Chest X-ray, PA view. Patient: 49 years old, sex M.
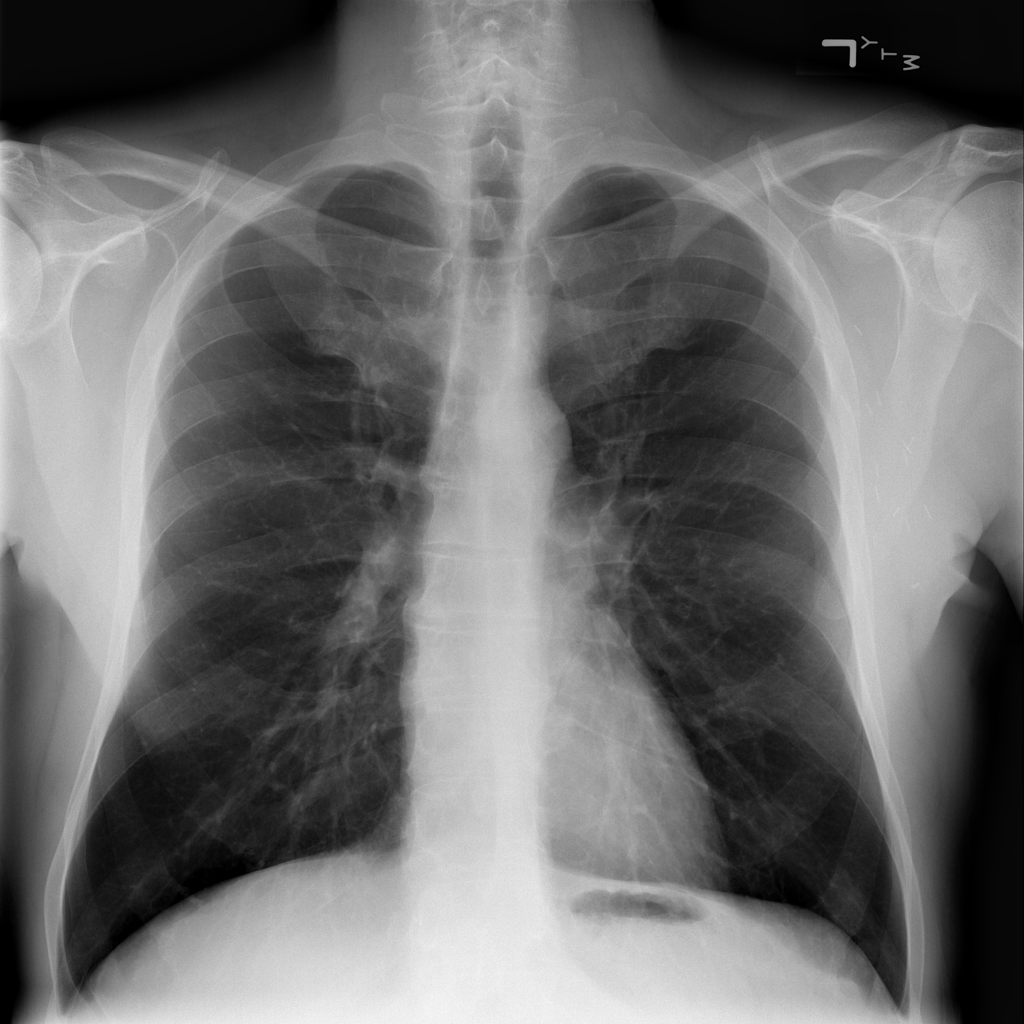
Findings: No Finding